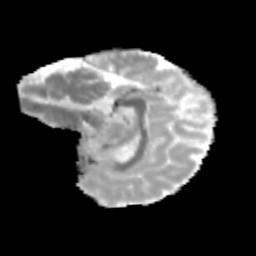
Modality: MD
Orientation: sagittal
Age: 10
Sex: male
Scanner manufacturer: siemens
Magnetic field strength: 3 T
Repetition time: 3.8 s
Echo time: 0.07 s